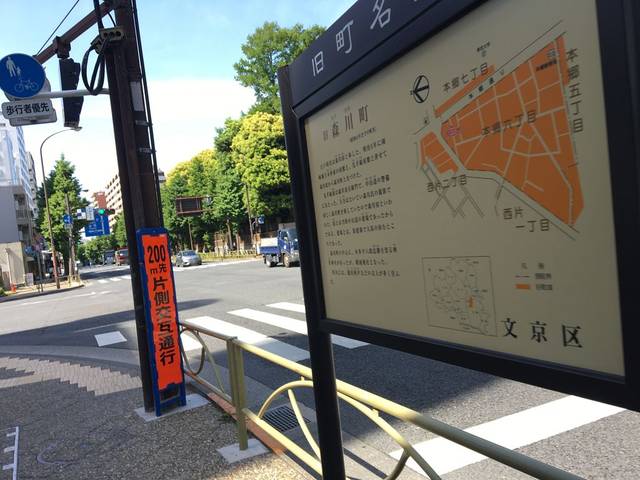
Region: Japan
Coordinates: 35.715, 139.759